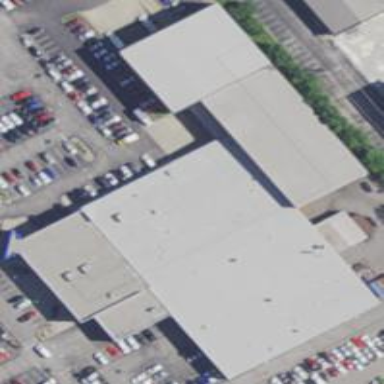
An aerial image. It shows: Building.